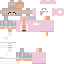
A female human skin with pale skin, wearing blonde long hair dressed in a blue hoodie and gray jeans, featuring a closed mouth.